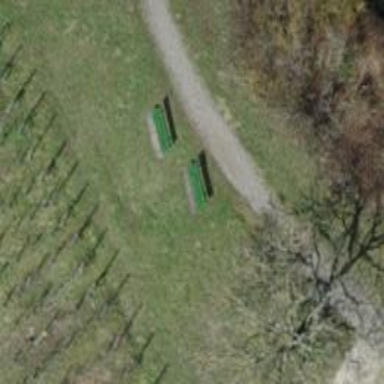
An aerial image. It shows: Bench.